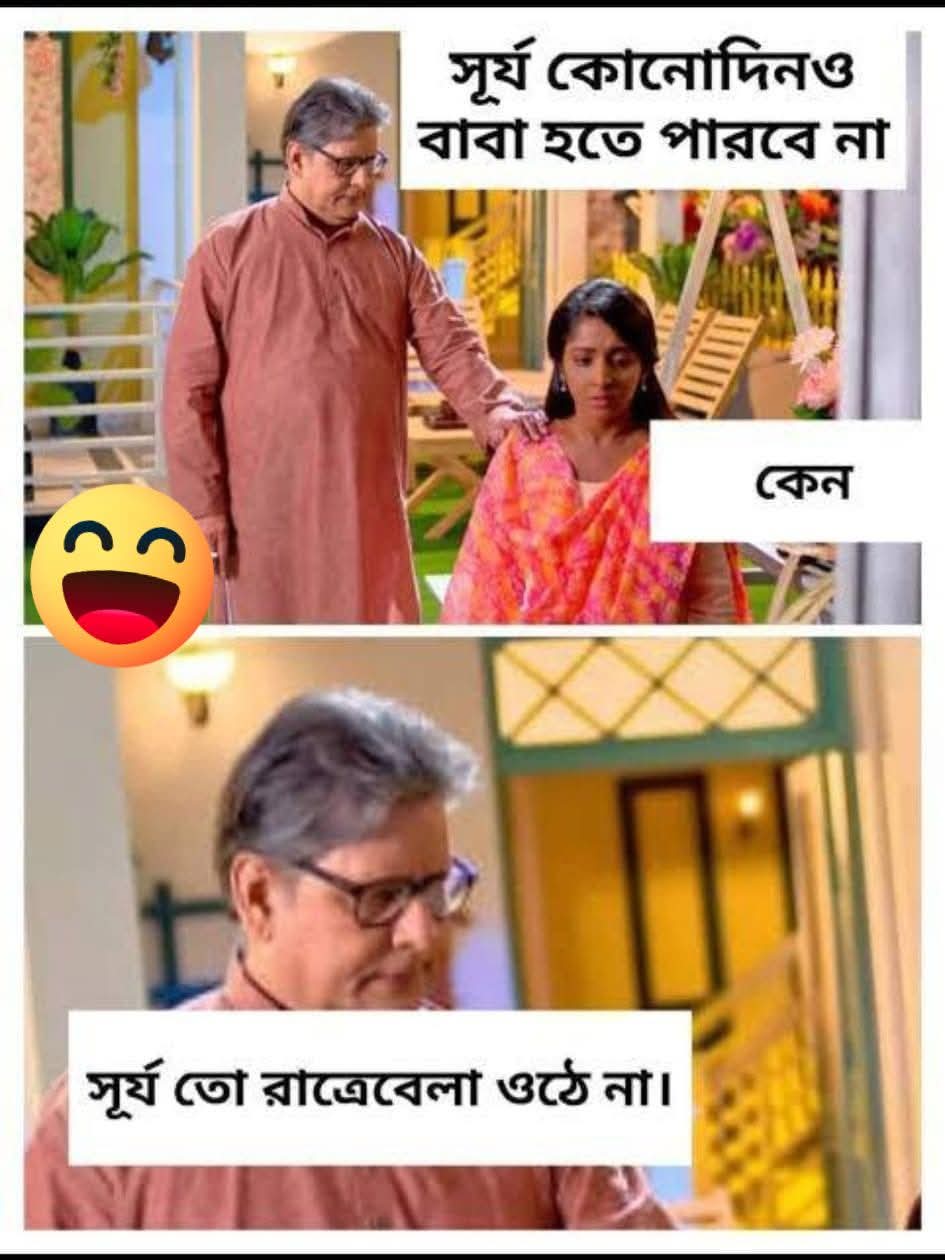
Text: সূর্য কোনোদিনও বাবা হতে পারবে না
কেন
সূর্য তো রাত্রেবেলা ওঠে না।
Label: Non Hate